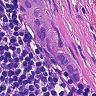
Metastatic tissue present: yes